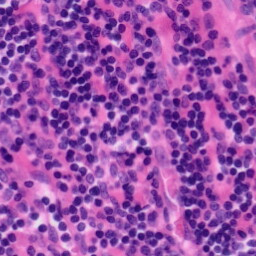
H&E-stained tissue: Tonsil